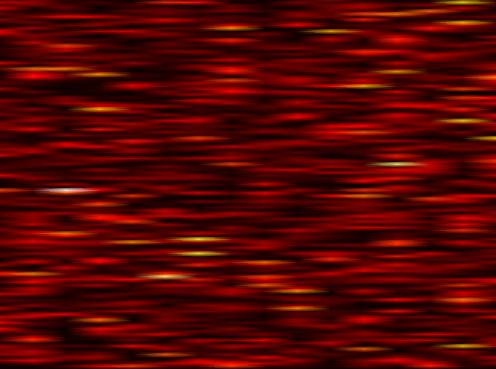
Label: WOLA